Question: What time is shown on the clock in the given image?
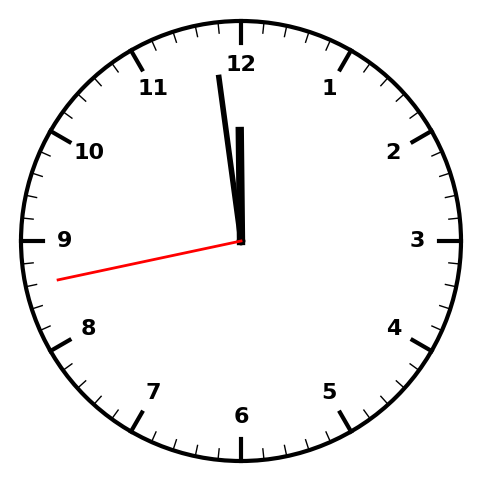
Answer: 11:58:43